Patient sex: M
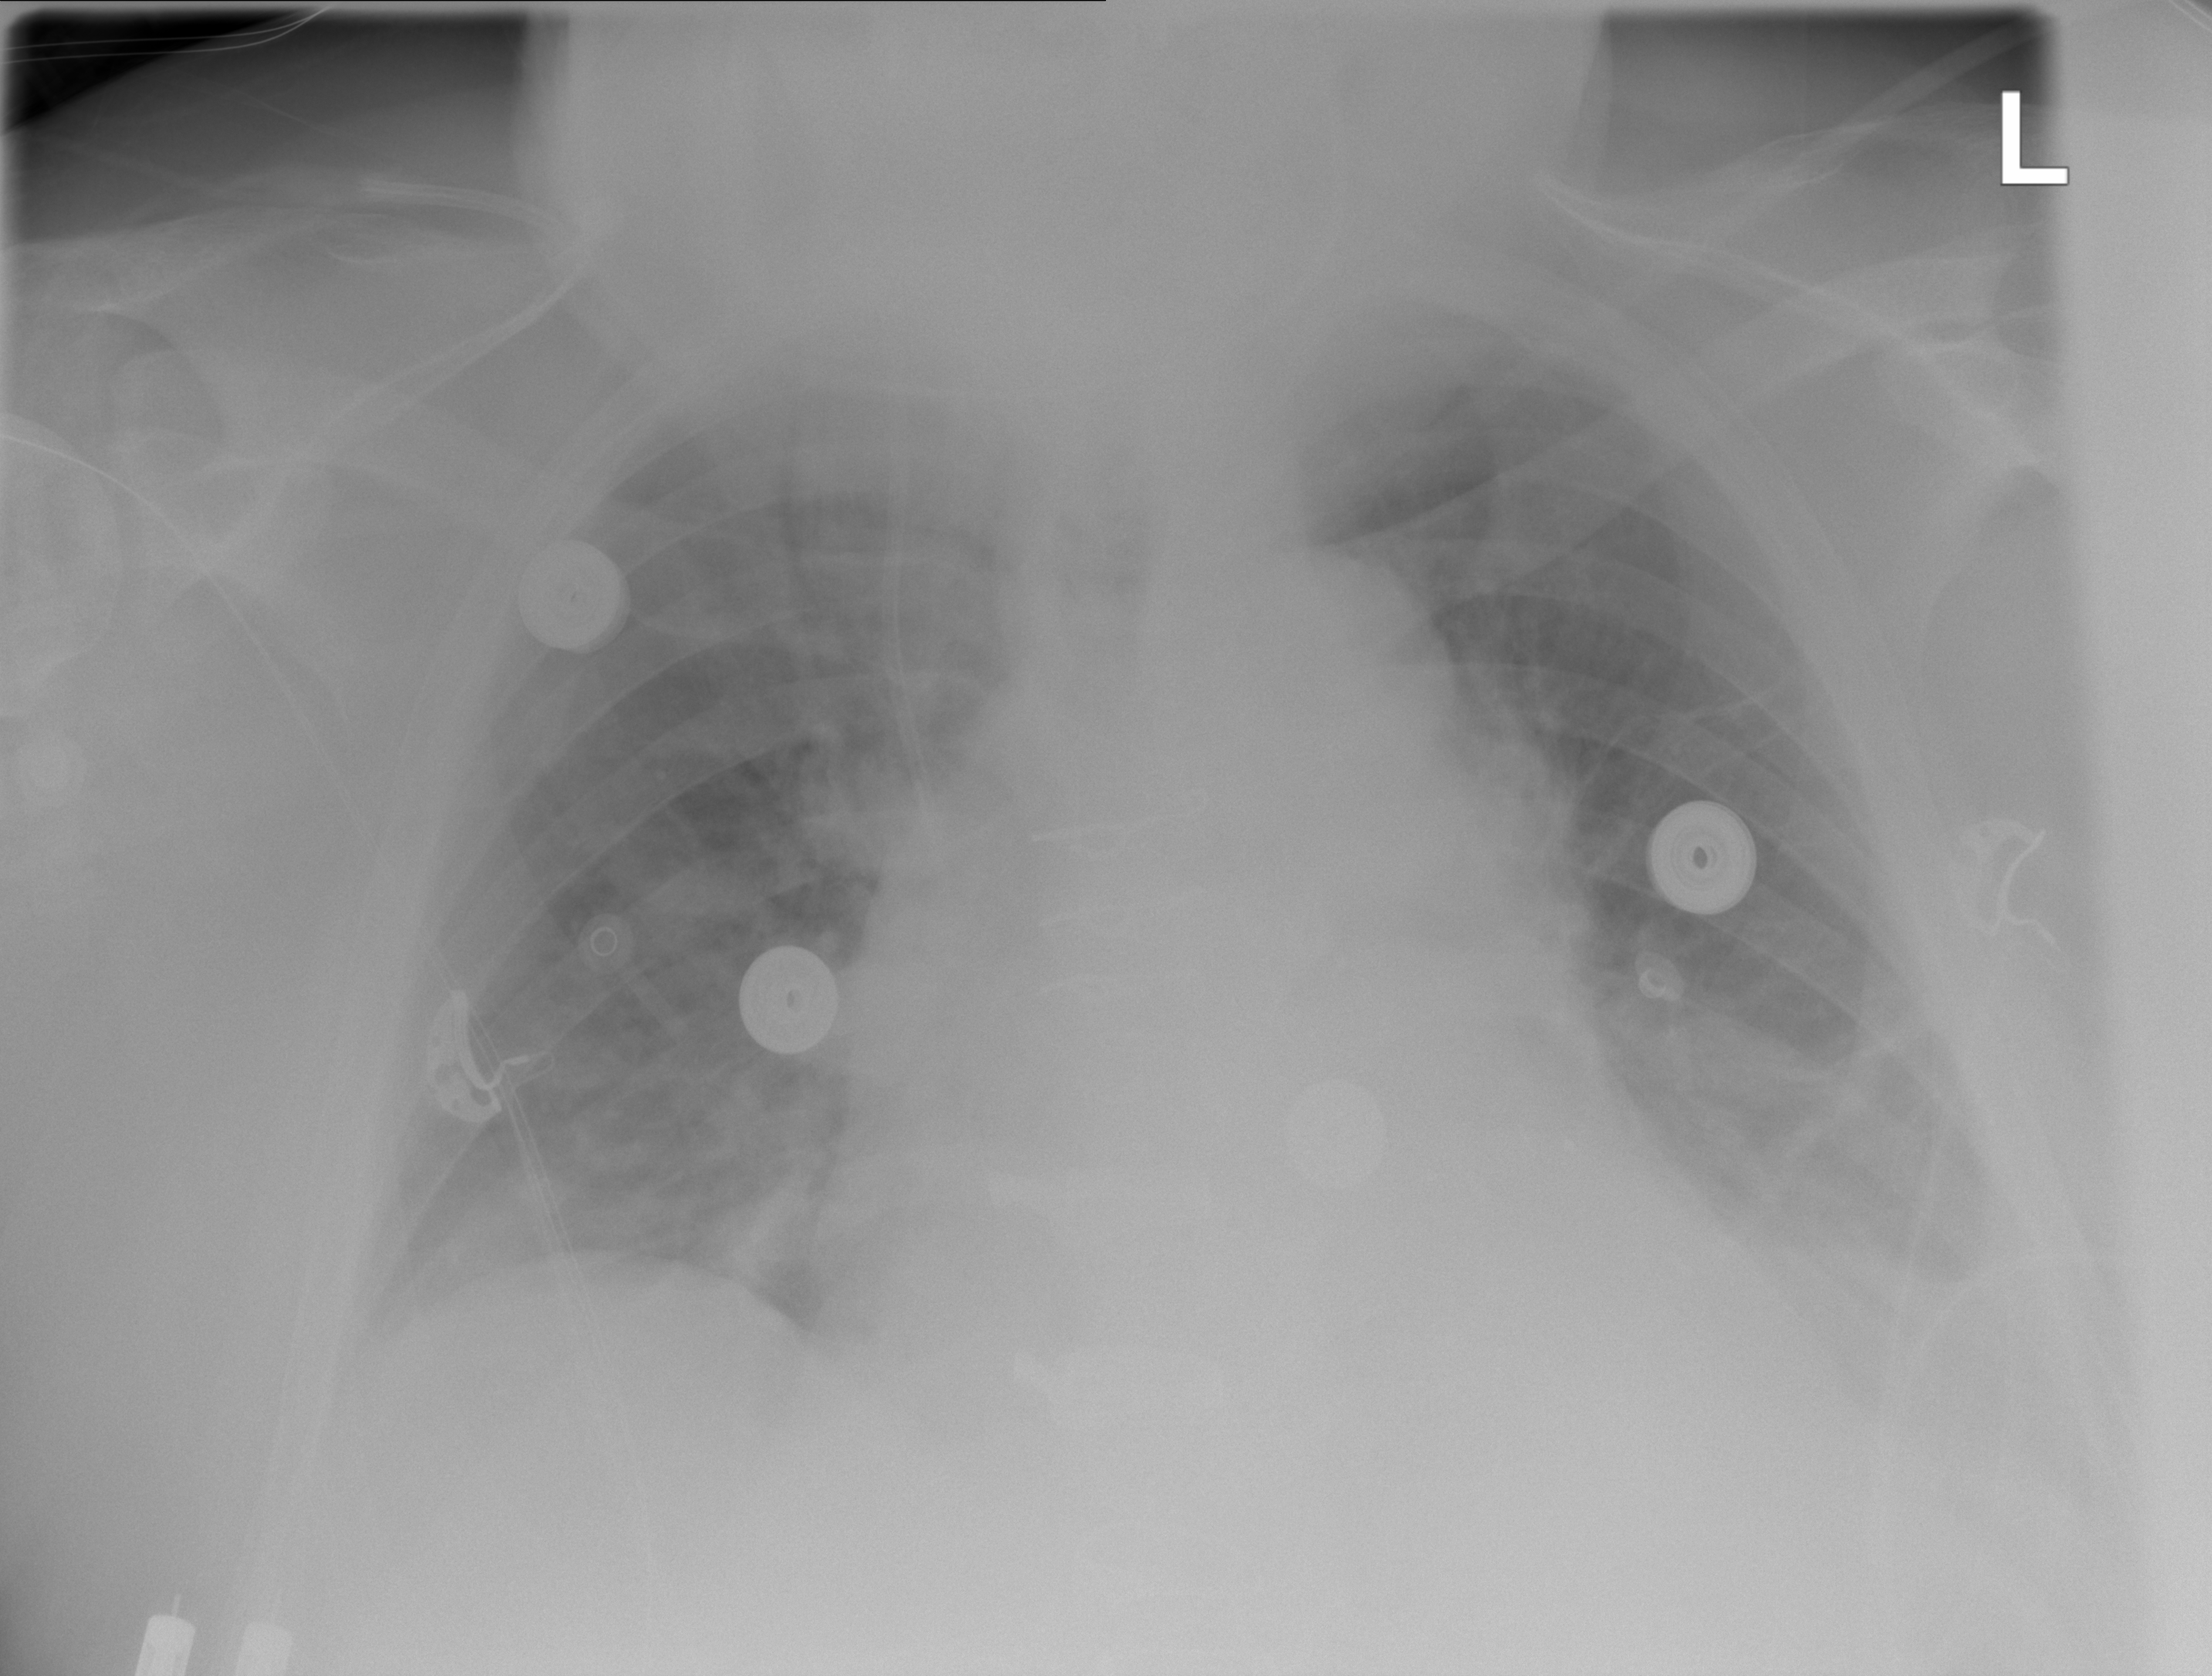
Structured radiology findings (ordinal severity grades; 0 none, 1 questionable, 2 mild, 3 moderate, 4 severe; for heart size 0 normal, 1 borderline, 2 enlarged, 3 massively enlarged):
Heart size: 2
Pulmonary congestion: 2
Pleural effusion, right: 2
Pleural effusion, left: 2
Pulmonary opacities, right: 2
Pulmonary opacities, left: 2
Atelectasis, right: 2
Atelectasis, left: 2